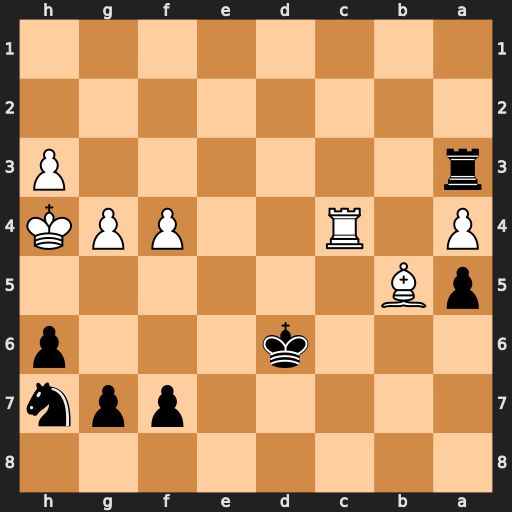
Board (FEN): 8/5ppn/3k3p/pB6/P1R2PPK/r6P/8/8
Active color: b
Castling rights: -
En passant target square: -
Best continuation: g5+ fxg5 hxg5+ Kh5 Rxh3#